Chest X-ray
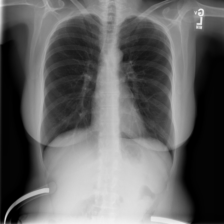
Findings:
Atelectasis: positive
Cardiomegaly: negative
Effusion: negative
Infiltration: negative
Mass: negative
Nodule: negative
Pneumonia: negative
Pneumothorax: negative
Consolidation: negative
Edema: negative
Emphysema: negative
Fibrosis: negative
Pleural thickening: negative
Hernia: negative